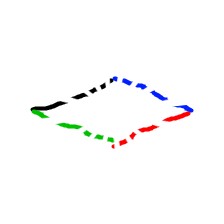
Shape: rhombus